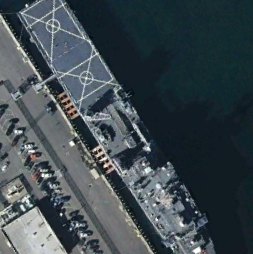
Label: combat